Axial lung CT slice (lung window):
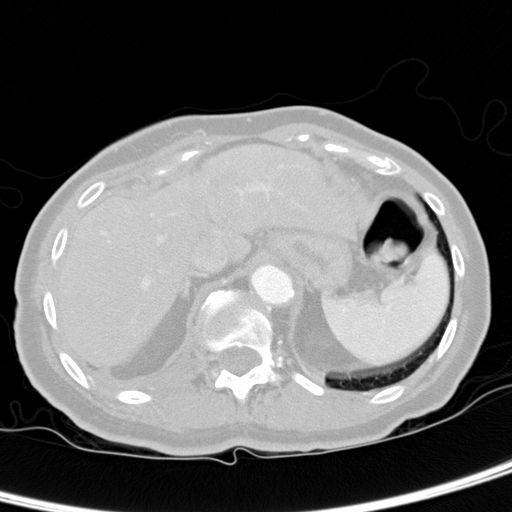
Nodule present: no